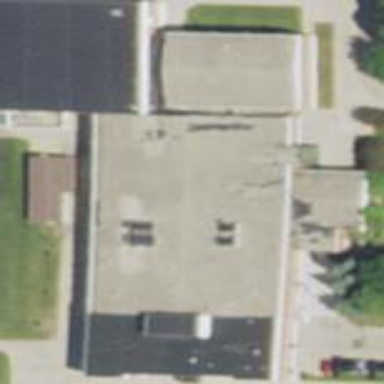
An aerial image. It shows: School building.